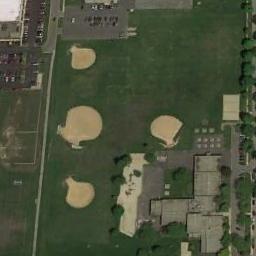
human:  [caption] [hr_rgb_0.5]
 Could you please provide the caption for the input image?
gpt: Four baseball diamonds of different sizes on the lawn with some trees while some cars and some buildings beside .

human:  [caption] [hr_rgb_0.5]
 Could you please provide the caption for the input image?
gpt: There are four baseball diamonds in the grass surrounded by the houses、 parking lot and roads .

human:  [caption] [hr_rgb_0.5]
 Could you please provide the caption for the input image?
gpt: Four baseball diamonds are between many buildings and a parking lot with lots of cars .

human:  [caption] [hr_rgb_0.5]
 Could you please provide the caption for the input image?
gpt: There is a lot of vegetation near the baseball field .

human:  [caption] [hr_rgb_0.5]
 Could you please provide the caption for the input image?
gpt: Many of the cars are in the vacant lot next to four baseball diamonds .